Question: I have a 'NSArray' which called tableView and I am trying to put all the objects into 'NSDictionary' but a little differently. My array is in alphabetical ordered and it looks as below:

What I am trying to do is place them inside an NSDictionary that I started on:
'''
NSDictionary *contactDirectory = @{
@"A" : @[],
@"B" : @[],
@"C" : @[],
@"D" : @[],
@"E" : @[],
@"F" : @[],
@"G" : @[],
@"H" : @[],
@"I" : @[],
@"J" : @[],
@"K" : @[],
@"L" : @[],
@"M" : @[],
@"N" : @[],
@"O" : @[],
@"P" : @[],
@"Q" : @[],
@"R" : @[],
@"S" : @[],
@"T" : @[],
@"U" : @[],
@"V" : @[],
@"W" : @[],
@"X" : @[],
@"Y" : @[],
@"Z" : @[]
};
'''
so if a letter starts with A, place it in the A column. Both the Vendor_Name and Vendor need to be in there, but sorted by Vendor_Name as it already is. My Question is what is the next step to accomplish what I want
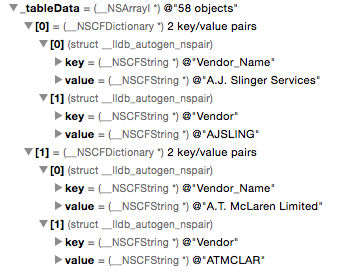
Answer: 1. Create an empty dictionary: NSMutableDictionary *contactDirectory = [NSMutableDictionary new];
2. Iterate over your current array and insert object to the represented capital letter: for (NSInteger i = 0; i < tableData.count; i++) {
NSDictionary *tmp = tableData[i];
NSString *firstLetter = [[tmp objectForKey:@"Vendor_Name"] substringToIndex:1];
if (![contactDirectory objectForKey:firstLetter]) {
[contactDirectory setObject:[NSMutableArray new] forKey:firstLetter];
}
[[contactDirectory objectForKey:firstLetter] addObject:tmp];
}
3. Order each child array, using sort descriptor: NSMutableDictionary *contactDirectoryFinal = [NSMutableDictionary new];
NSSortDescriptor *descriptor = [[NSSortDescriptor alloc] initWithKey:@"Vendor_Name" ascending:YES];
for (NSString *key in contactDirectory.allKeys) {
[contactDirectoryFinal setObject:[[contactDirectory objectForKey:key] sortedArrayUsingDescriptors:[NSArray arrayWithObjects:descriptor,nil]] forKey:key];
}
'contactDirectoryFinal' contains what you need.